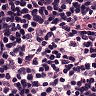
Metastatic tissue present: no